Question: Here is the code:
'''
- (IBAction)textFieldDidBeginEditing:(UITextField *)textField
{
NSLog(@"Inside textfieldDidBeginEditing");
textFieldBeingEdited = textField;
}
//==============================================================================
-(IBAction)textFieldDoneEditing:(id)sender
{
textFieldBeingEdited = NULL;
[sender resignFirstResponder];
if (moveViewUp)
{
[self scrollTheView:NO];
}
}
//==============================================================================
-(void)keyboardWillShow:(NSNotification *)notif
{
NSLog(@"Inside keyborad will show");
NSDictionary *info = [notif userInfo];
NSValue *aValue = [info objectForKey:UIKeyboardFrameBeginUserInfoKey];
CGSize keyboardSize = [aValue CGRectValue].size;
float bottomPoint = (textFieldBeingEdited.frame.origin.y + textFieldBeingEdited.frame.size.height /*+ 20*/);
scrollAmount = keyboardSize.height - (self.view.frame.size.height- bottomPoint);
if(scrollAmount > 0)
{
moveViewUp = YES;
[self scrollTheView:YES];
}
else
{
moveViewUp = NO;
}
}
'''
Here is the screen shot of the view controller

when I tap on any one of these text fields. An exception is thrown
'''
-[__NSCFType textFieldDidBeginEditing:]: unrecognized selector sent to instance 0x5a3c100
*** Terminating app due to uncaught exception 'NSInvalidArgumentException', reason: '-[__NSCFType textFieldDidBeginEditing:]: unrecognized selector sent to instance 0x5a3c100'
*** Call stack at first throw:
(
0 CoreFoundation 0x010275a9 __exceptionPreprocess + 185
1 libobjc.A.dylib 0x0117b313 objc_exception_throw + 44
2 CoreFoundation 0x010290bb -[NSObject(NSObject) doesNotRecognizeSelector:] + 187
3 CoreFoundation 0x00f98966 ___forwarding___ + 966
4 CoreFoundation 0x00f98522 _CF_forwarding_prep_0 + 50
5 UIKit 0x003a1581 -[UIControl(Deprecated) sendAction:toTarget:forEvent:] + 67
6 UIKit 0x003a3e62 -[UIControl(Internal) _sendActionsForEventMask:withEvent:] + 525
7 UIKit 0x003a9e11 -[UITextField willAttachFieldEditor:] + 404
8 UIKit 0x003bbcdf -[UIFieldEditor becomeFieldEditorForView:] + 653
9 UIKit 0x003abf98 -[UITextField _becomeFirstResponder] + 99
10 UIKit 0x003e02c3 -[UIResponder becomeFirstResponder] + 328
11 UIKit 0x005a8961 -[UITextInteractionAssistant setFirstResponderIfNecessary] + 208
12 UIKit 0x005ab5e2 -[UITextInteractionAssistant oneFingerTap:] + 1676
13 UIKit 0x005a24f2 -[UIGestureRecognizer _updateGestureWithEvent:] + 730
14 UIKit 0x0059e4fe -[UIGestureRecognizer _delayedUpdateGesture] + 47
15 UIKit 0x005a4afc _UIGestureRecognizerUpdateObserver + 584
16 UIKit 0x005a4ce1 _UIGestureRecognizerUpdateGesturesFromSendEvent + 51
17 UIKit 0x0033832a -[UIWindow _sendGesturesForEvent:] + 1292
18 UIKit 0x00333ca3 -[UIWindow sendEvent:] + 105
19 UIKit 0x00316c37 -[UIApplication sendEvent:] + 447
20 UIKit 0x0031bf2e _UIApplicationHandleEvent + 7576
21 GraphicsServices 0x0197f992 PurpleEventCallback + 1550
22 CoreFoundation 0x01008944 __CFRUNLOOP_IS_CALLING_OUT_TO_A_SOURCE1_PERFORM_FUNCTION__ + 52
23 CoreFoundation 0x00f68cf7 __CFRunLoopDoSource1 + 215
24 CoreFoundation 0x00f65f83 __CFRunLoopRun + 979
25 CoreFoundation 0x00f65840 CFRunLoopRunSpecific + 208
26 CoreFoundation 0x00f65761 CFRunLoopRunInMode + 97
27 GraphicsServices 0x0197e1c4 GSEventRunModal + 217
28 GraphicsServices 0x0197e289 GSEventRun + 115
29 UIKit 0x0031fc93 UIApplicationMain + 1160
'''
terminate called after throwing an instance of 'NSException'
please help
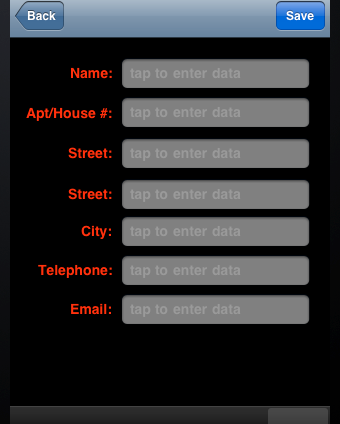
Answer: Shouldn't the method signature be:
'''
-(void)textFieldDidBeginEditing:(UITextField *)textField
'''
i.e. (void) instead of (IBAction)